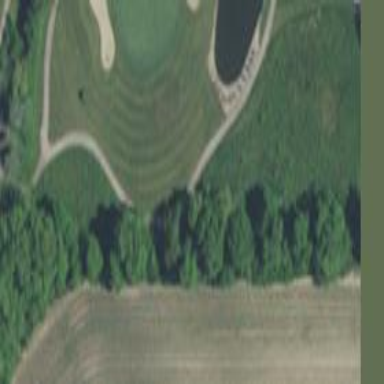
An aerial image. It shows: Rough area in golf course.